Field crop: tomato
Growth stage: 1
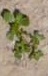
Species: portulaca